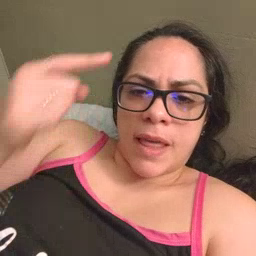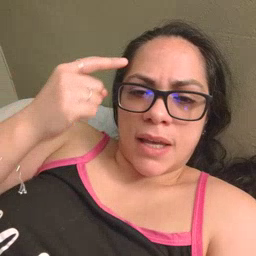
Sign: think